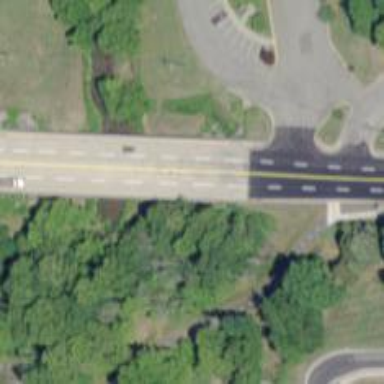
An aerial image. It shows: Primary highway with bridge.